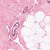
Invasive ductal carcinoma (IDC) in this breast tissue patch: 0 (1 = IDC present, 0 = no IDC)